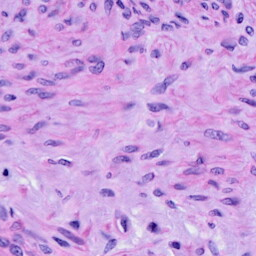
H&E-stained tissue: Cervix